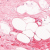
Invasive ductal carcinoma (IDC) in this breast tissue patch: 0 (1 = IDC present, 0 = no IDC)